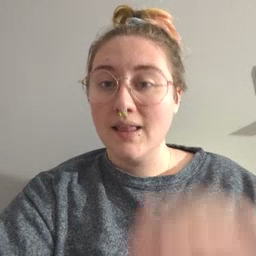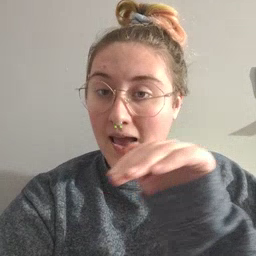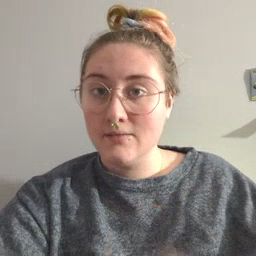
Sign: night